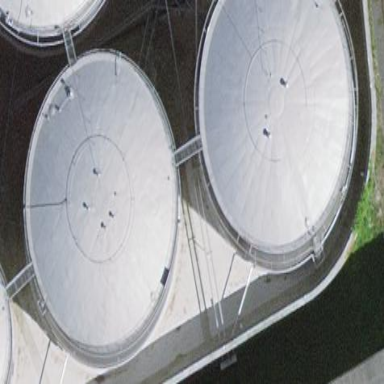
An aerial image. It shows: Building with storage tank.